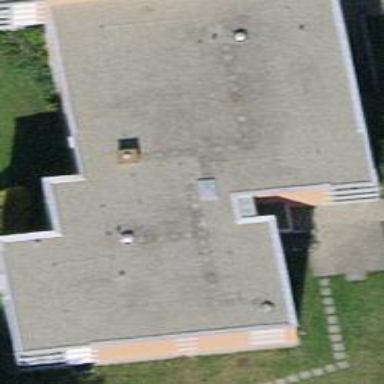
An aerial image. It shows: Flat roofed apartment building.